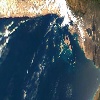
Label: water